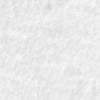
Label: no_change